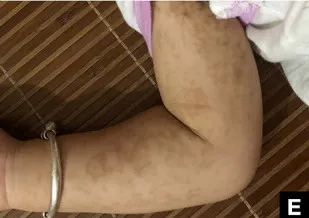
(E, F) At 19 months of age, the patient has few residual verrucous growths on the extremities, and the residual pigmentation is gradually fading.
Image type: medical_photograph (skin_photograph)